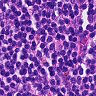
Metastatic tissue present: no